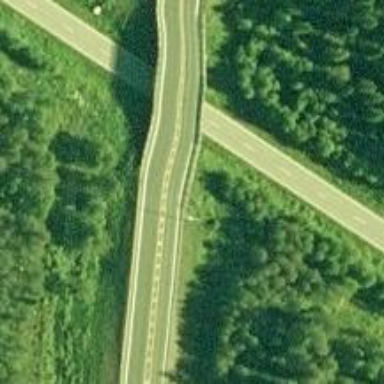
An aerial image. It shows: Motor road bridge with asphalt surface. The bridge is part of trunk highway.